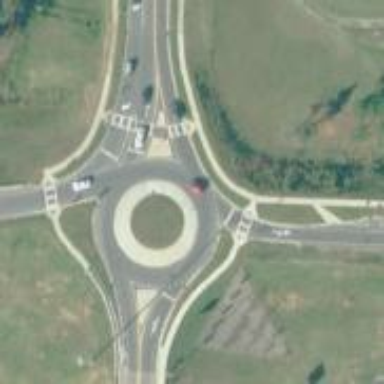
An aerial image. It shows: Secondary road with asphalt surface leading to roundabout junction.